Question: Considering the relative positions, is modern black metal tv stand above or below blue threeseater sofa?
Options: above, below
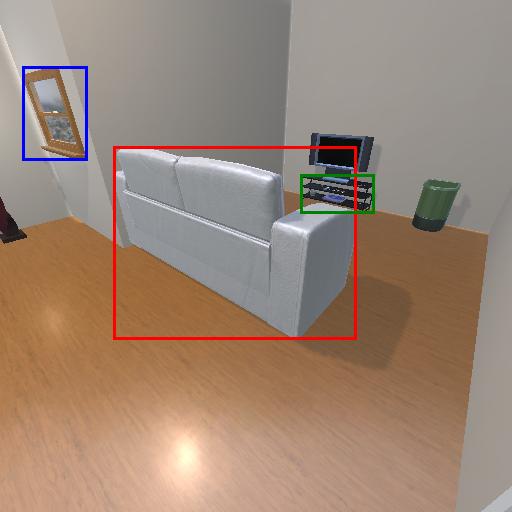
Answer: above